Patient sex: M
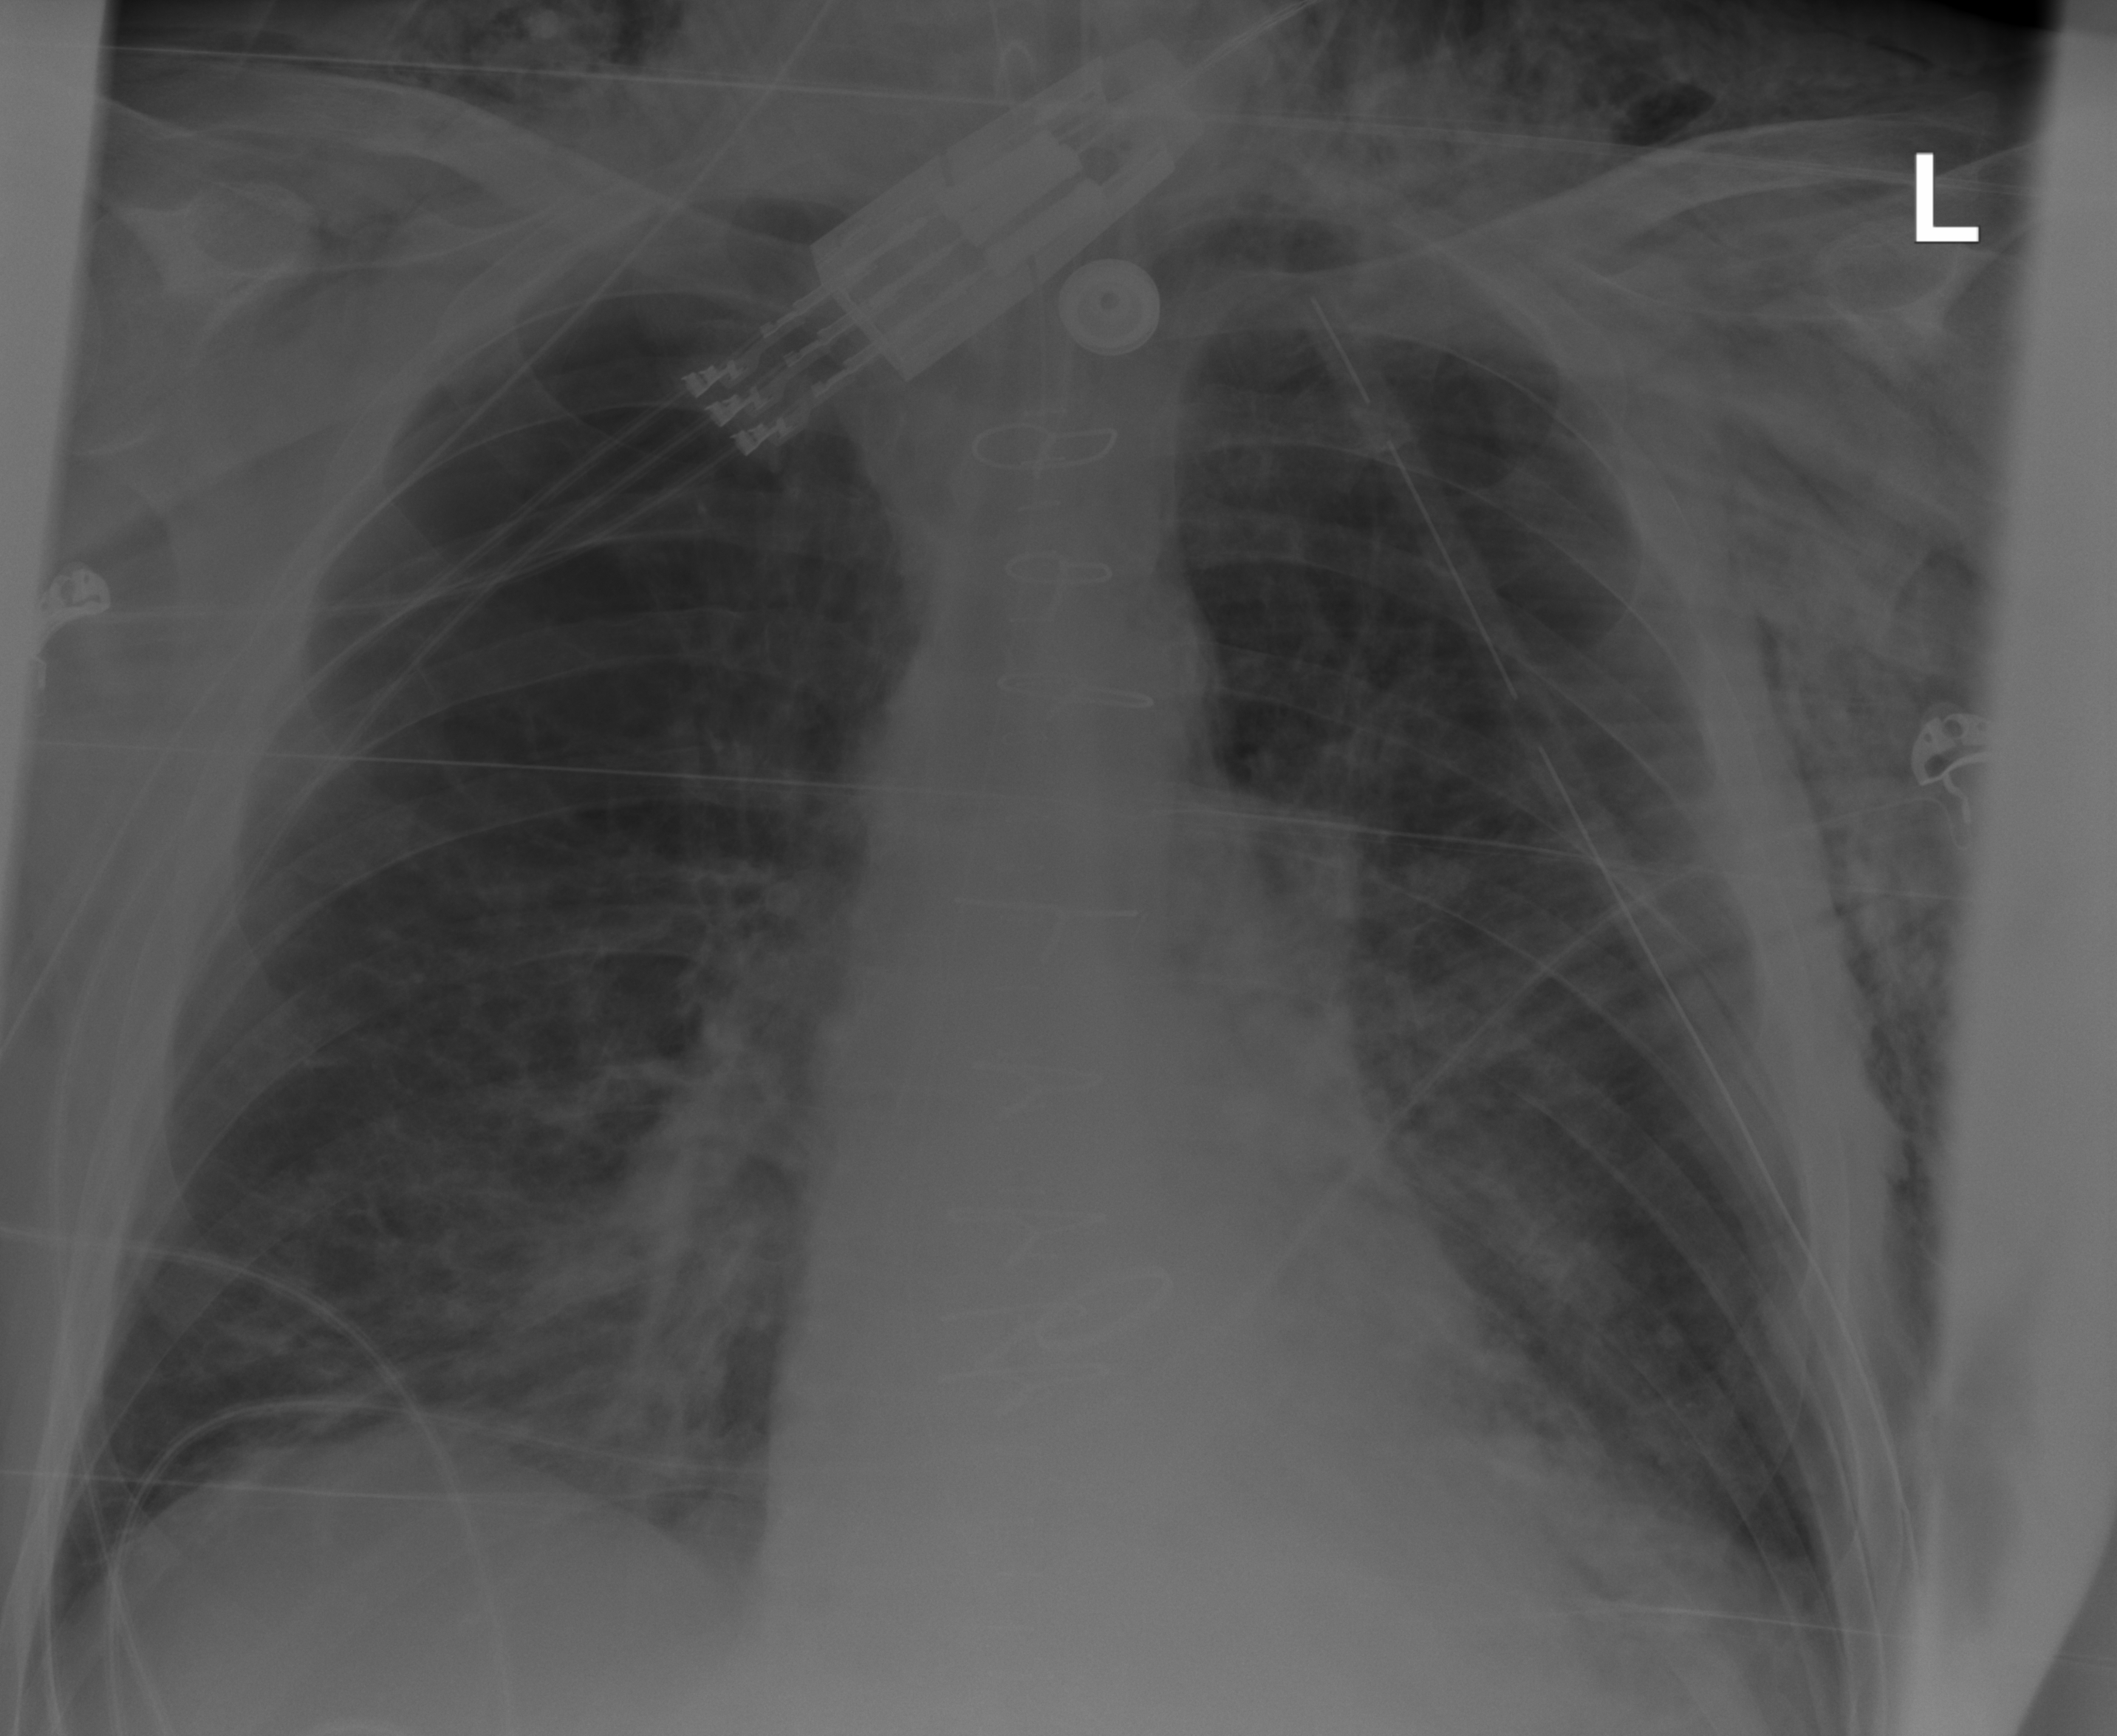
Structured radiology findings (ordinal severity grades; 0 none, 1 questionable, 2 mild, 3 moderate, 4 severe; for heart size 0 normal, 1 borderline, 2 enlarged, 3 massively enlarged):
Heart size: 0
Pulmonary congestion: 0
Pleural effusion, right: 0
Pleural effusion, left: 0
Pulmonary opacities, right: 3
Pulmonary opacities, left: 0
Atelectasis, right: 0
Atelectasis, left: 0